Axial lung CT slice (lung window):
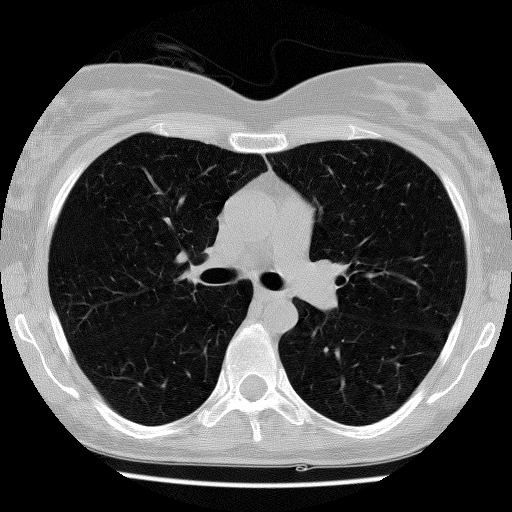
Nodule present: no